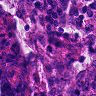
Metastatic tissue present: no